Question: I saw an app that had a nice menu structure which I want to replicate in my own app and wanted to know how you think it's done and how I should approach it. Here's a screenshot:

It's from the CRM mobile app (MECRM) and to me, it appears to be a ListView with headers and images. But I'm wondering are they images or buttons with images as a background because of 2 things;
1.) the first image "Announcements" is cut off so if that was an ImageView, I'm not too sure if it would do the same.
2.) The Opportunity image has a different image when pressed (as do all the other images).
I guess my question is what controls would I need use to replicate this?
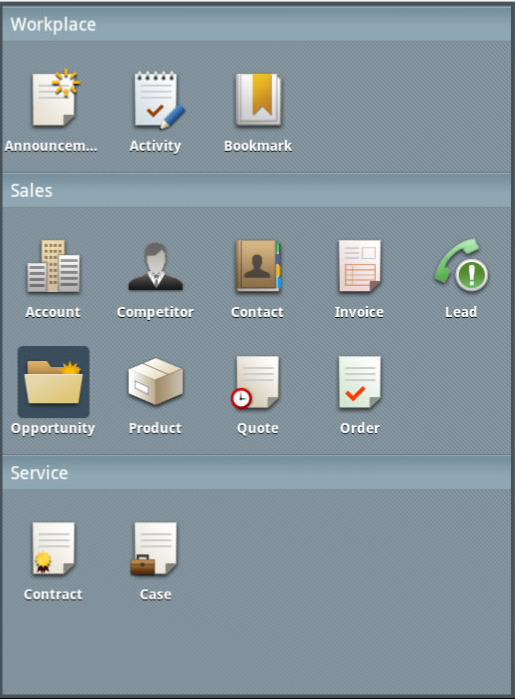
Answer: This sort of view is absolutely possible using ListView
You're going to need to implement your own ListAdapter with custom getView behavior.
Based on the position of the view, you can either render an inactive divider view (that won't be clickable), or you can then render a gridview for the appropriate category. <URL> can get you started on implementing custom adapters with getView.
Here's some sample code on what getView might look like
'''
@Override
public View getView(int position, View convertView, ViewGroup parent) {
View v = convertView;
boolean isDivider = false //TODO logic here
if (isDivider){
if (v == null) {
LayoutInflater li = (LayoutInflater) getContext().getSystemService(Context.LAYOUT_INFLATER_SERVICE);
v = li.inflate(R.layout.custom_adapter_item, null);
}
Map<String, String> item = items.get(position);
initView(v, item);
return v;
} else{
View v = null //TODO init divider view here
return v;
}
}
private void initView(View v, Map<String, String> item) {
String[] keys = DummyData.columns;
((TextView) v.findViewById(R.id.value_left)).setText(item.get(keys[0]));
((TextView) v.findViewById(R.id.value_right)).setText(item.get(keys[1]));
}
'''
You're going to have to inflate your gridview layout where I inflate my custom_adapter_item, but this is the framework for a custom listview with complex list items
Your view hierarchy will end up looking something like this
- - - - - - - -
You get the idea